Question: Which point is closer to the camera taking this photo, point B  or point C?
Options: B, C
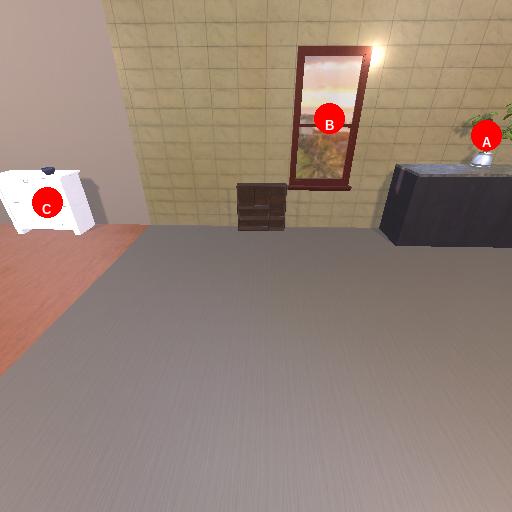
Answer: B